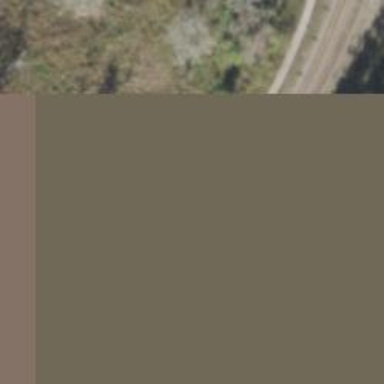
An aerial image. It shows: Railway signal.